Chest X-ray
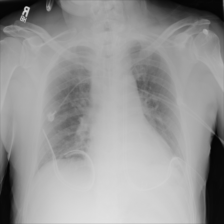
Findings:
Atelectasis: negative
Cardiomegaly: negative
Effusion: negative
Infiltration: negative
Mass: negative
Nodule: negative
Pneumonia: negative
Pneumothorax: negative
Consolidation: negative
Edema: negative
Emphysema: negative
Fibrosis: negative
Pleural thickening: negative
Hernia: negative